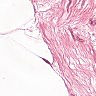
Metastatic tissue present: no